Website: macys
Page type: customer-info-address
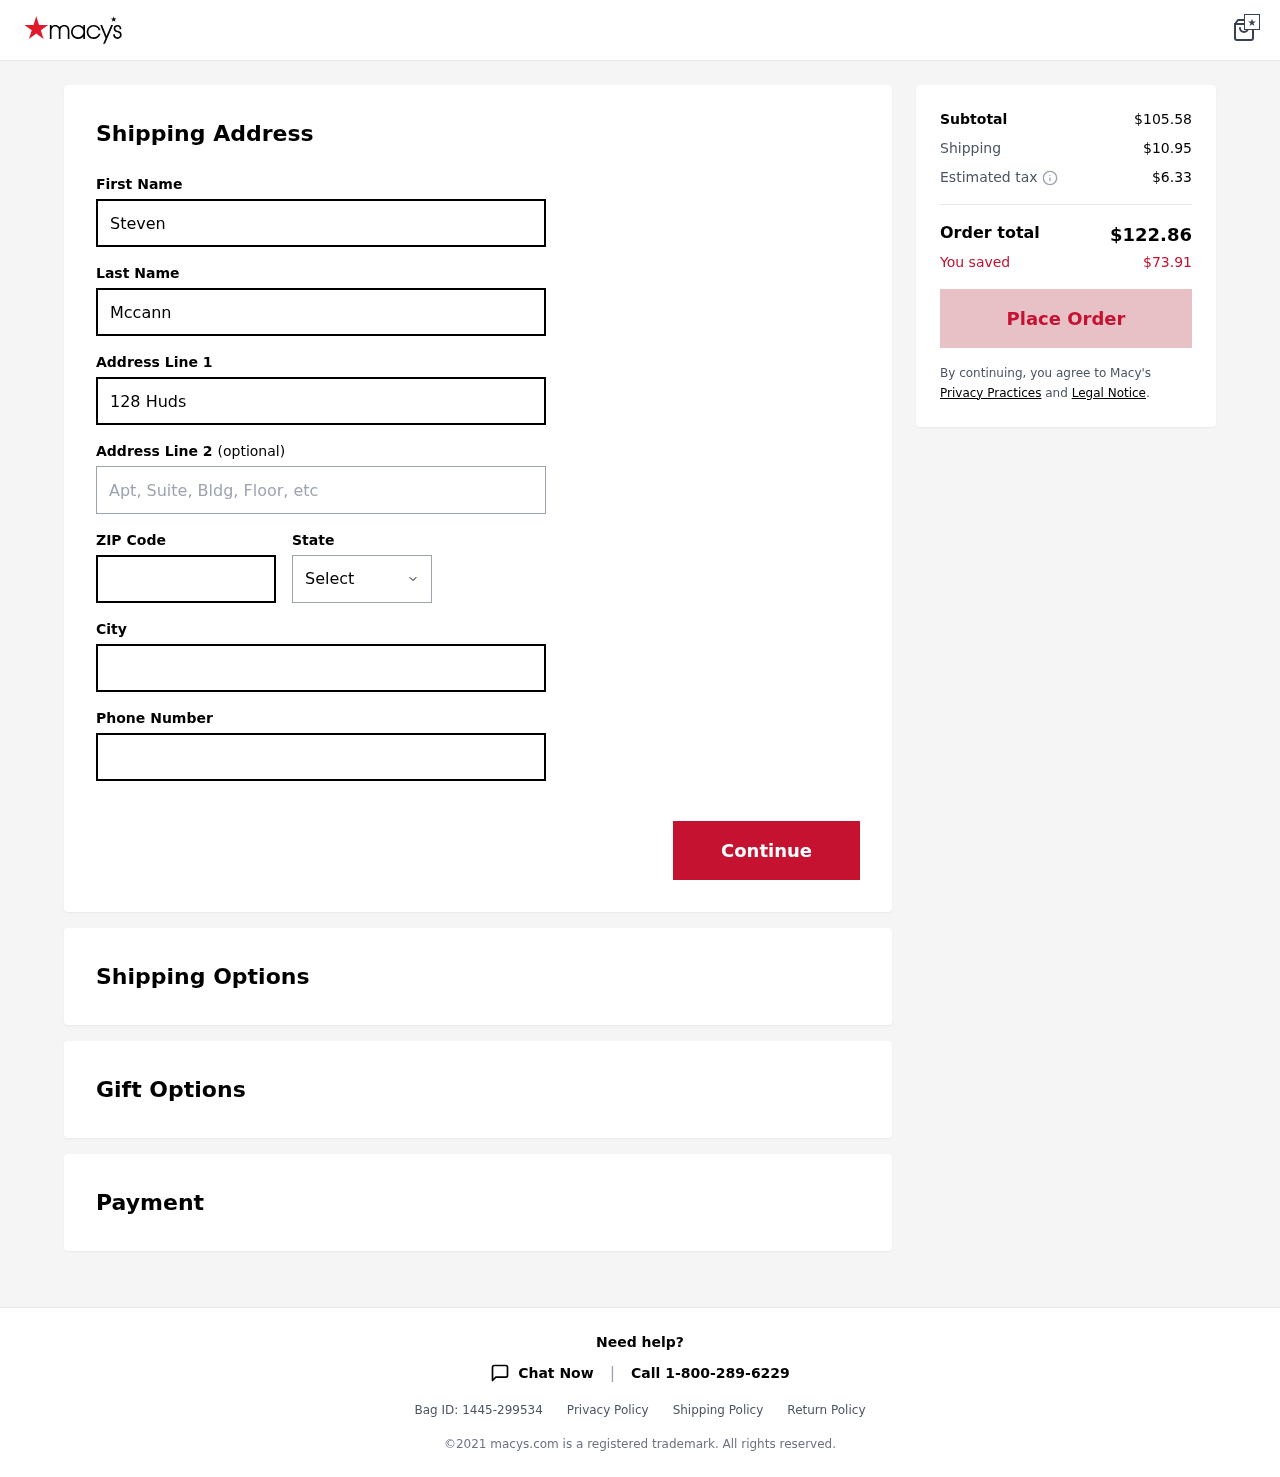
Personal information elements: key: PII_CITY
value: Mariafurt
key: PII_FIRSTNAME
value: Steven
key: PII_LASTNAME
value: Mccann
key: PII_PHONE
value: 3642705393
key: PII_POSTCODE
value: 14129
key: PII_STATE
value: Massachusetts
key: PII_STREET
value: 128 Hudson Squares Apt. 174
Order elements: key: ORDER_SUBTOTAL
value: $105.58
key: ORDER_SHIPPING_COST
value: $10.95
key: ORDER_TAX
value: $6.33
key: ORDER_TOTAL
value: $122.86
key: ORDER_SAVINGS
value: $73.91